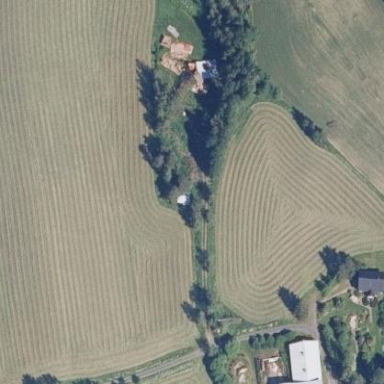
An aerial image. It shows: Farmyard area.